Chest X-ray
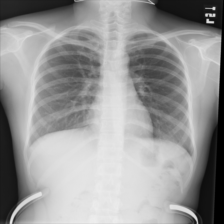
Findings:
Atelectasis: negative
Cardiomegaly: negative
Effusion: negative
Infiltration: negative
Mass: negative
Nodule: negative
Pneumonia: negative
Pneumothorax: negative
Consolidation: negative
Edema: negative
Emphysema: negative
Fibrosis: negative
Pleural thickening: negative
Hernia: negative